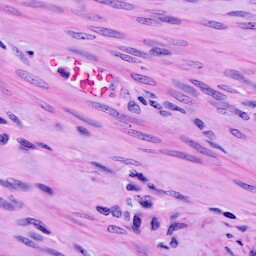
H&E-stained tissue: Cervix